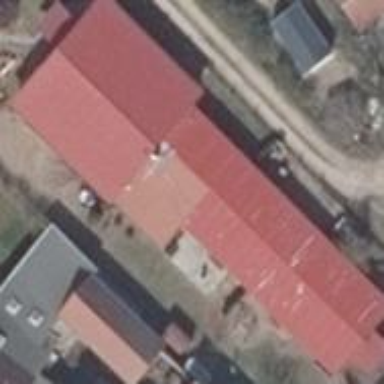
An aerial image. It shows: Gabled building.